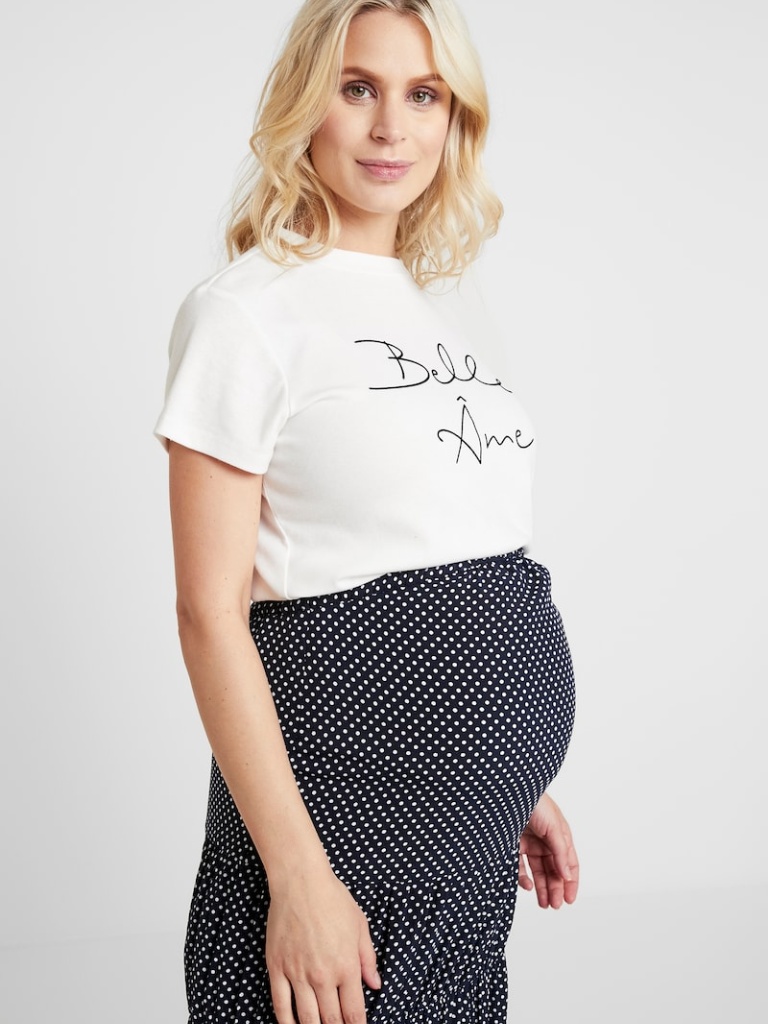
cotton relaxed short sleeve hip length Fully Tucked in crew t-shirt